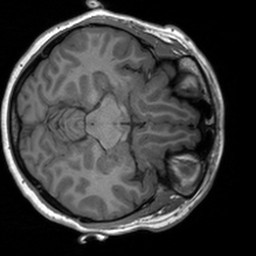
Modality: T1w
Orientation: axial
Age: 26
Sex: female
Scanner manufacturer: siemens
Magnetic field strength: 3 T
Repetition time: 1.9 s
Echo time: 0.00226 s